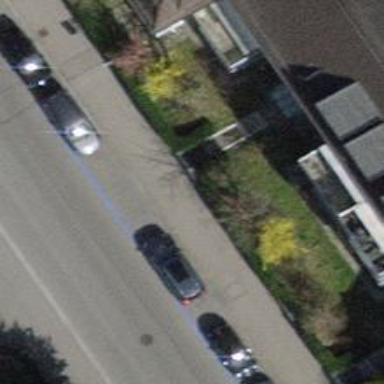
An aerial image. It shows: Asphalt sidewalk along the footway.